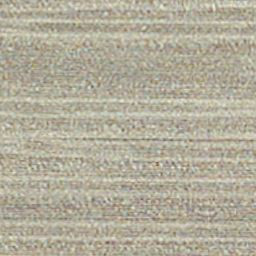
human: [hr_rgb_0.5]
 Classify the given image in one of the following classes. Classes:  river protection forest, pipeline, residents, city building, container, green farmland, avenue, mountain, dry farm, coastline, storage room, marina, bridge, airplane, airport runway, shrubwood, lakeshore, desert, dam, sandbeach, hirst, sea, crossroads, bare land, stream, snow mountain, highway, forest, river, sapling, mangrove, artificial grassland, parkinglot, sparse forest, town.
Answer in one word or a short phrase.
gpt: dry farm